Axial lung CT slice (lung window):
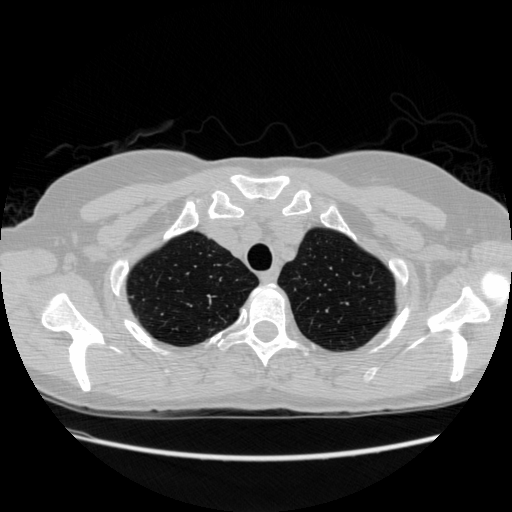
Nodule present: no